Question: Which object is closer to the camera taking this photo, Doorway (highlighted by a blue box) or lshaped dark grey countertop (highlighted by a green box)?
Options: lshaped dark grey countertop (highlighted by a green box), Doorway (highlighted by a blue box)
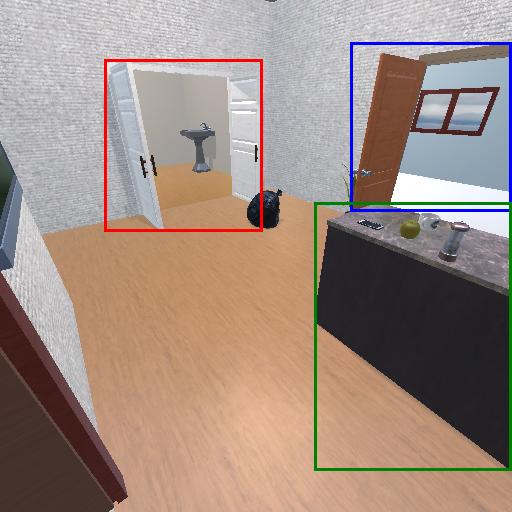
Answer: lshaped dark grey countertop (highlighted by a green box)